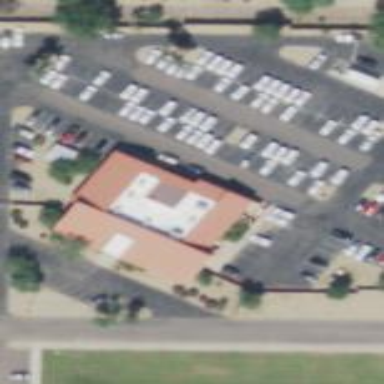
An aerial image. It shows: Police building.